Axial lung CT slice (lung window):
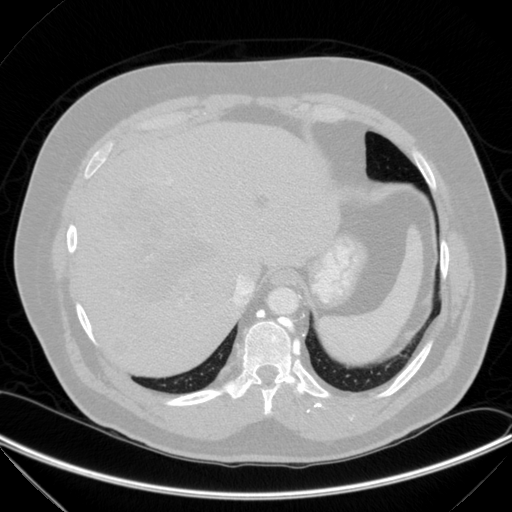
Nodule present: no